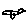
Label: bird